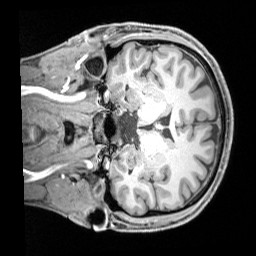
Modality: T1w
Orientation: coronal
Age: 40
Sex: male
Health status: healthy
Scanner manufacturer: siemens
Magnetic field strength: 3 T
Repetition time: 1.65 s
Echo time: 0.00182 s